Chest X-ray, PA view. Patient: 54 years old, sex M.
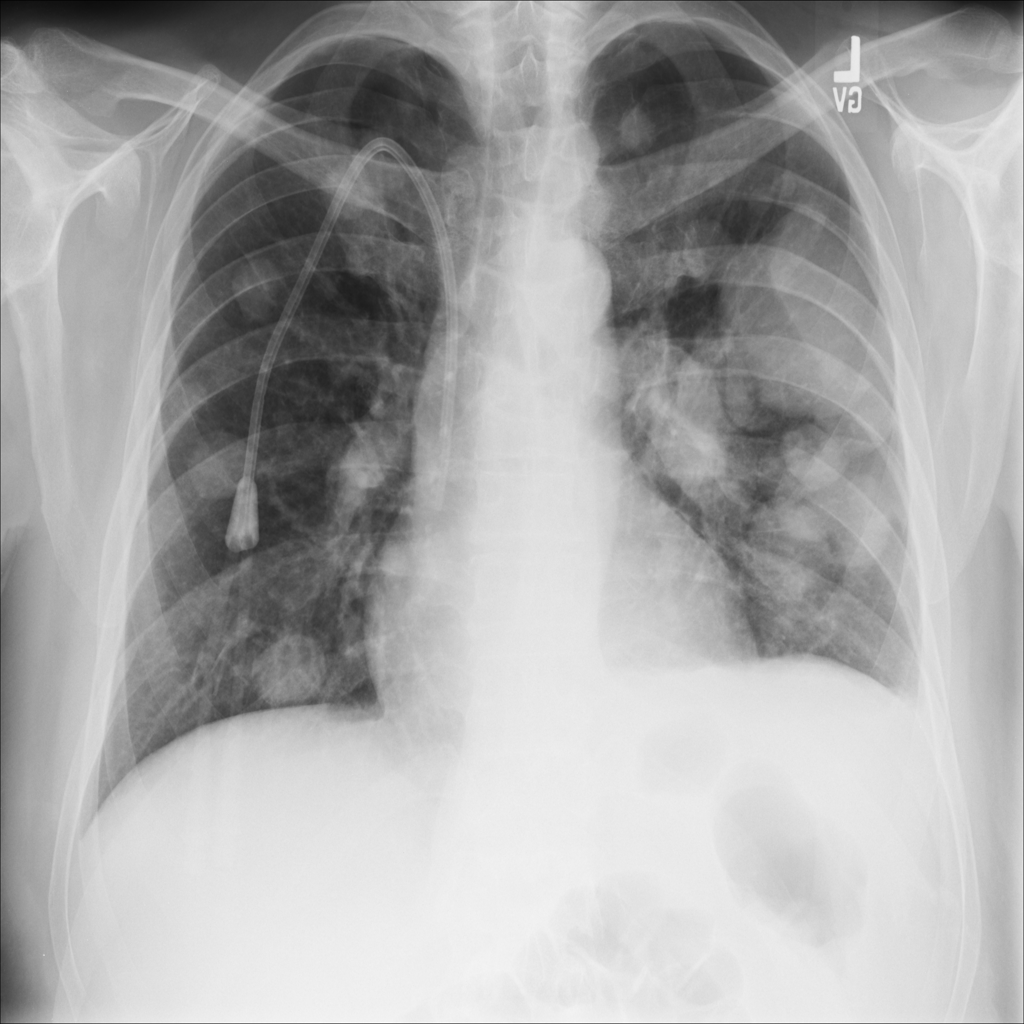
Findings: Effusion, Nodule